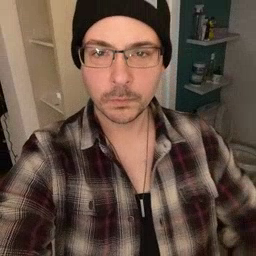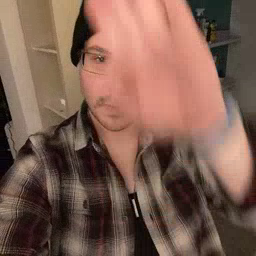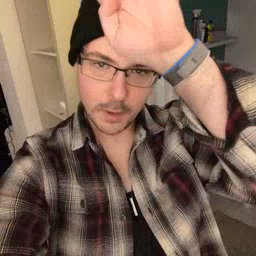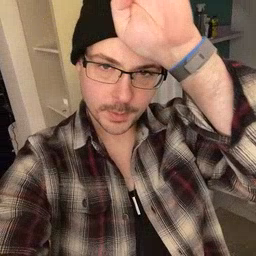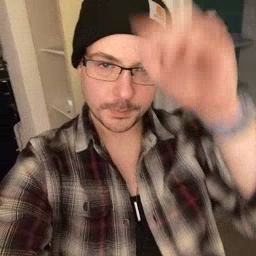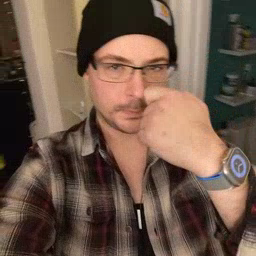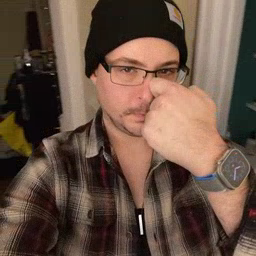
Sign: fireman